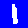
Digit: 1